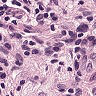
Metastatic tissue present: yes